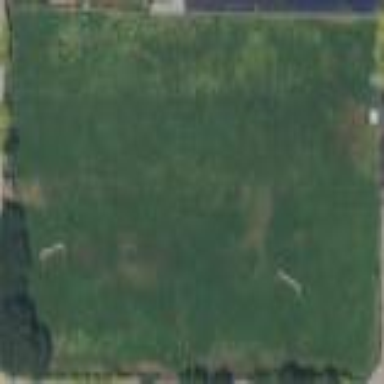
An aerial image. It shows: Recreation ground covered with grass.